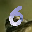
Label: 6